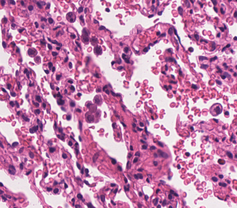
Tumor epithelial tissue: no
Tumor-associated stroma tissue: no
Normal tissue: yes